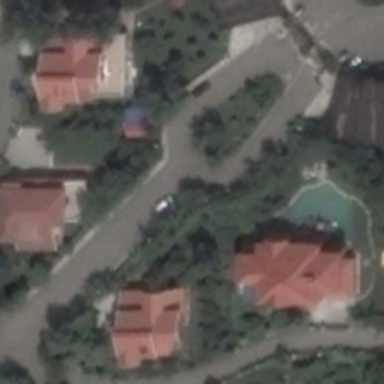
Here are many red roofed houses on both sides of the road .